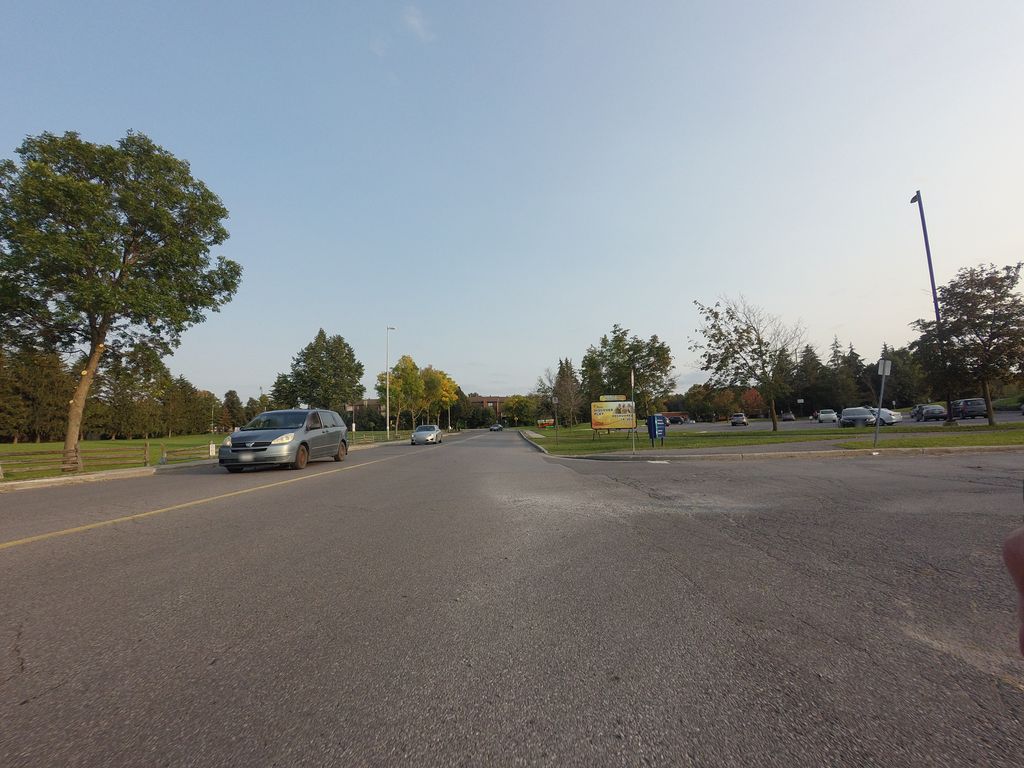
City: ottawa-gatineau